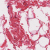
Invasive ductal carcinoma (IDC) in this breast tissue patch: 0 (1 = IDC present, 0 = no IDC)